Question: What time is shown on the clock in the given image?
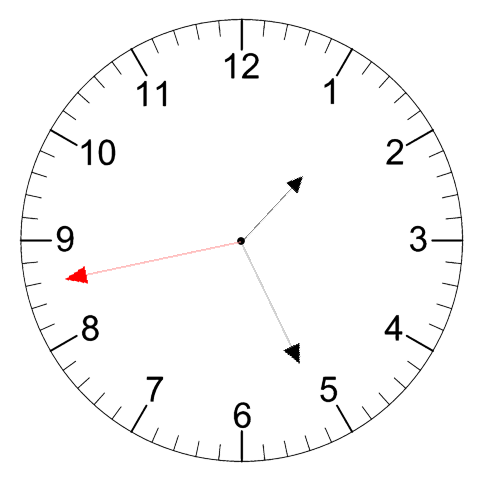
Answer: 01:25:43